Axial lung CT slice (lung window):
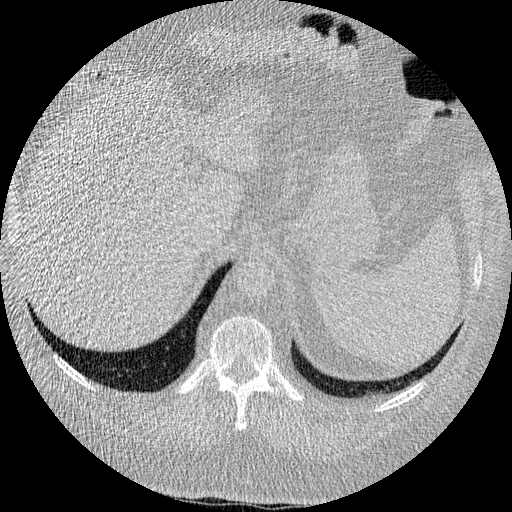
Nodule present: no